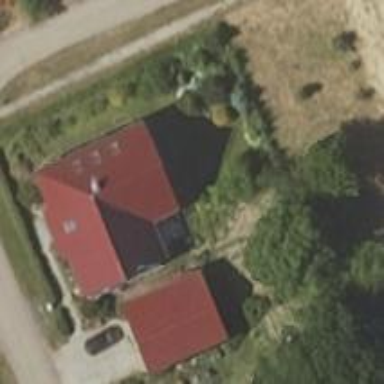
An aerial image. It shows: Simple and straightforward house.